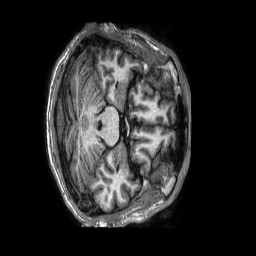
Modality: T1w
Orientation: axial
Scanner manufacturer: philips
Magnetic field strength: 1.5 T
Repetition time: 0.008094 s
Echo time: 0.003703 s